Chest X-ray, PA view. Patient: 30 years old, sex F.
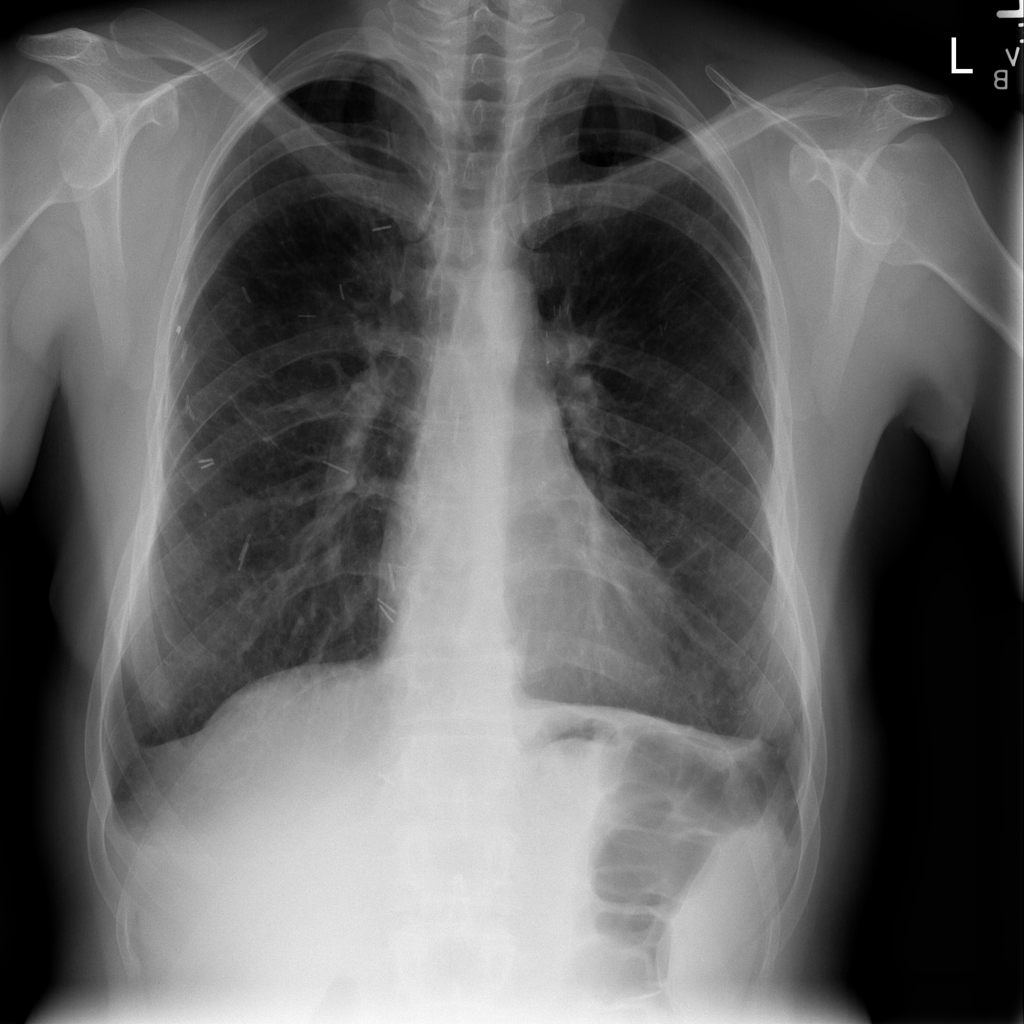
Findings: No Finding